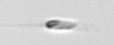
Label: flagellate_morphotype3